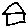
Label: house